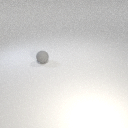
small gray rubber sphere